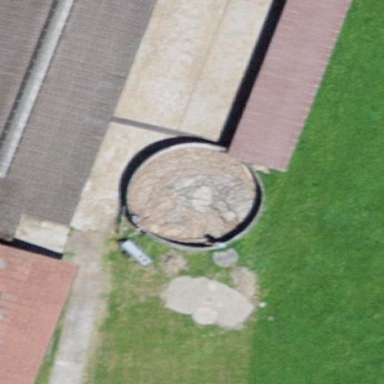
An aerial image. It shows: Silo.